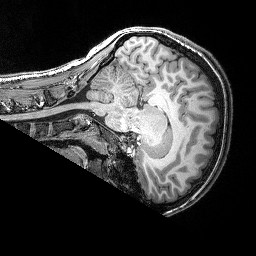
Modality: T1w
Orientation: sagittal
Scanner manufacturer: siemens
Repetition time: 2.25 s
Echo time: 0.00418 s